Question:
i selected
'''
actionBar.setNavigationMode(ActionBar.NAVIGATION_MODE_LIST);
'''
now i want to change the style of the spinner in the action bar,
using style sheet if i apply the background to the spinner it is applying to the spinner which is define by me (as shown in the fig), but the styles are not applying to the default action bar spinner,
in the below figure the first one is action bar spinner and second one is defined by me
and my style sheet is
'''
<style name="AppBaseTheme" >
</style>
<style name="AppTheme" parent="AppBaseTheme">
<item name="android:spinnerStyle">@style/StandardSpinner</item>
<item name="android:spinnerItemStyle">@style/StandardSpinnerItem</item>
</style>
<style name="StandardSpinner" parent="android:style/Widget.Holo.Light.Spinner">
<item name="android:background">@drawable/text_box</item>
</style>
'''
How to apply style for default action bar
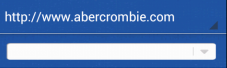
Answer: I had similar problems trying to change the text colour and background colour of the spinner in the action bar. See <URL>. That may be your best solution as well.